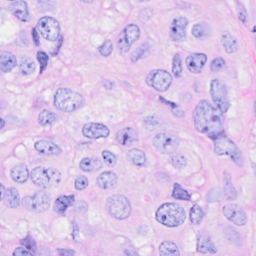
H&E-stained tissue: Breast